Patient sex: M
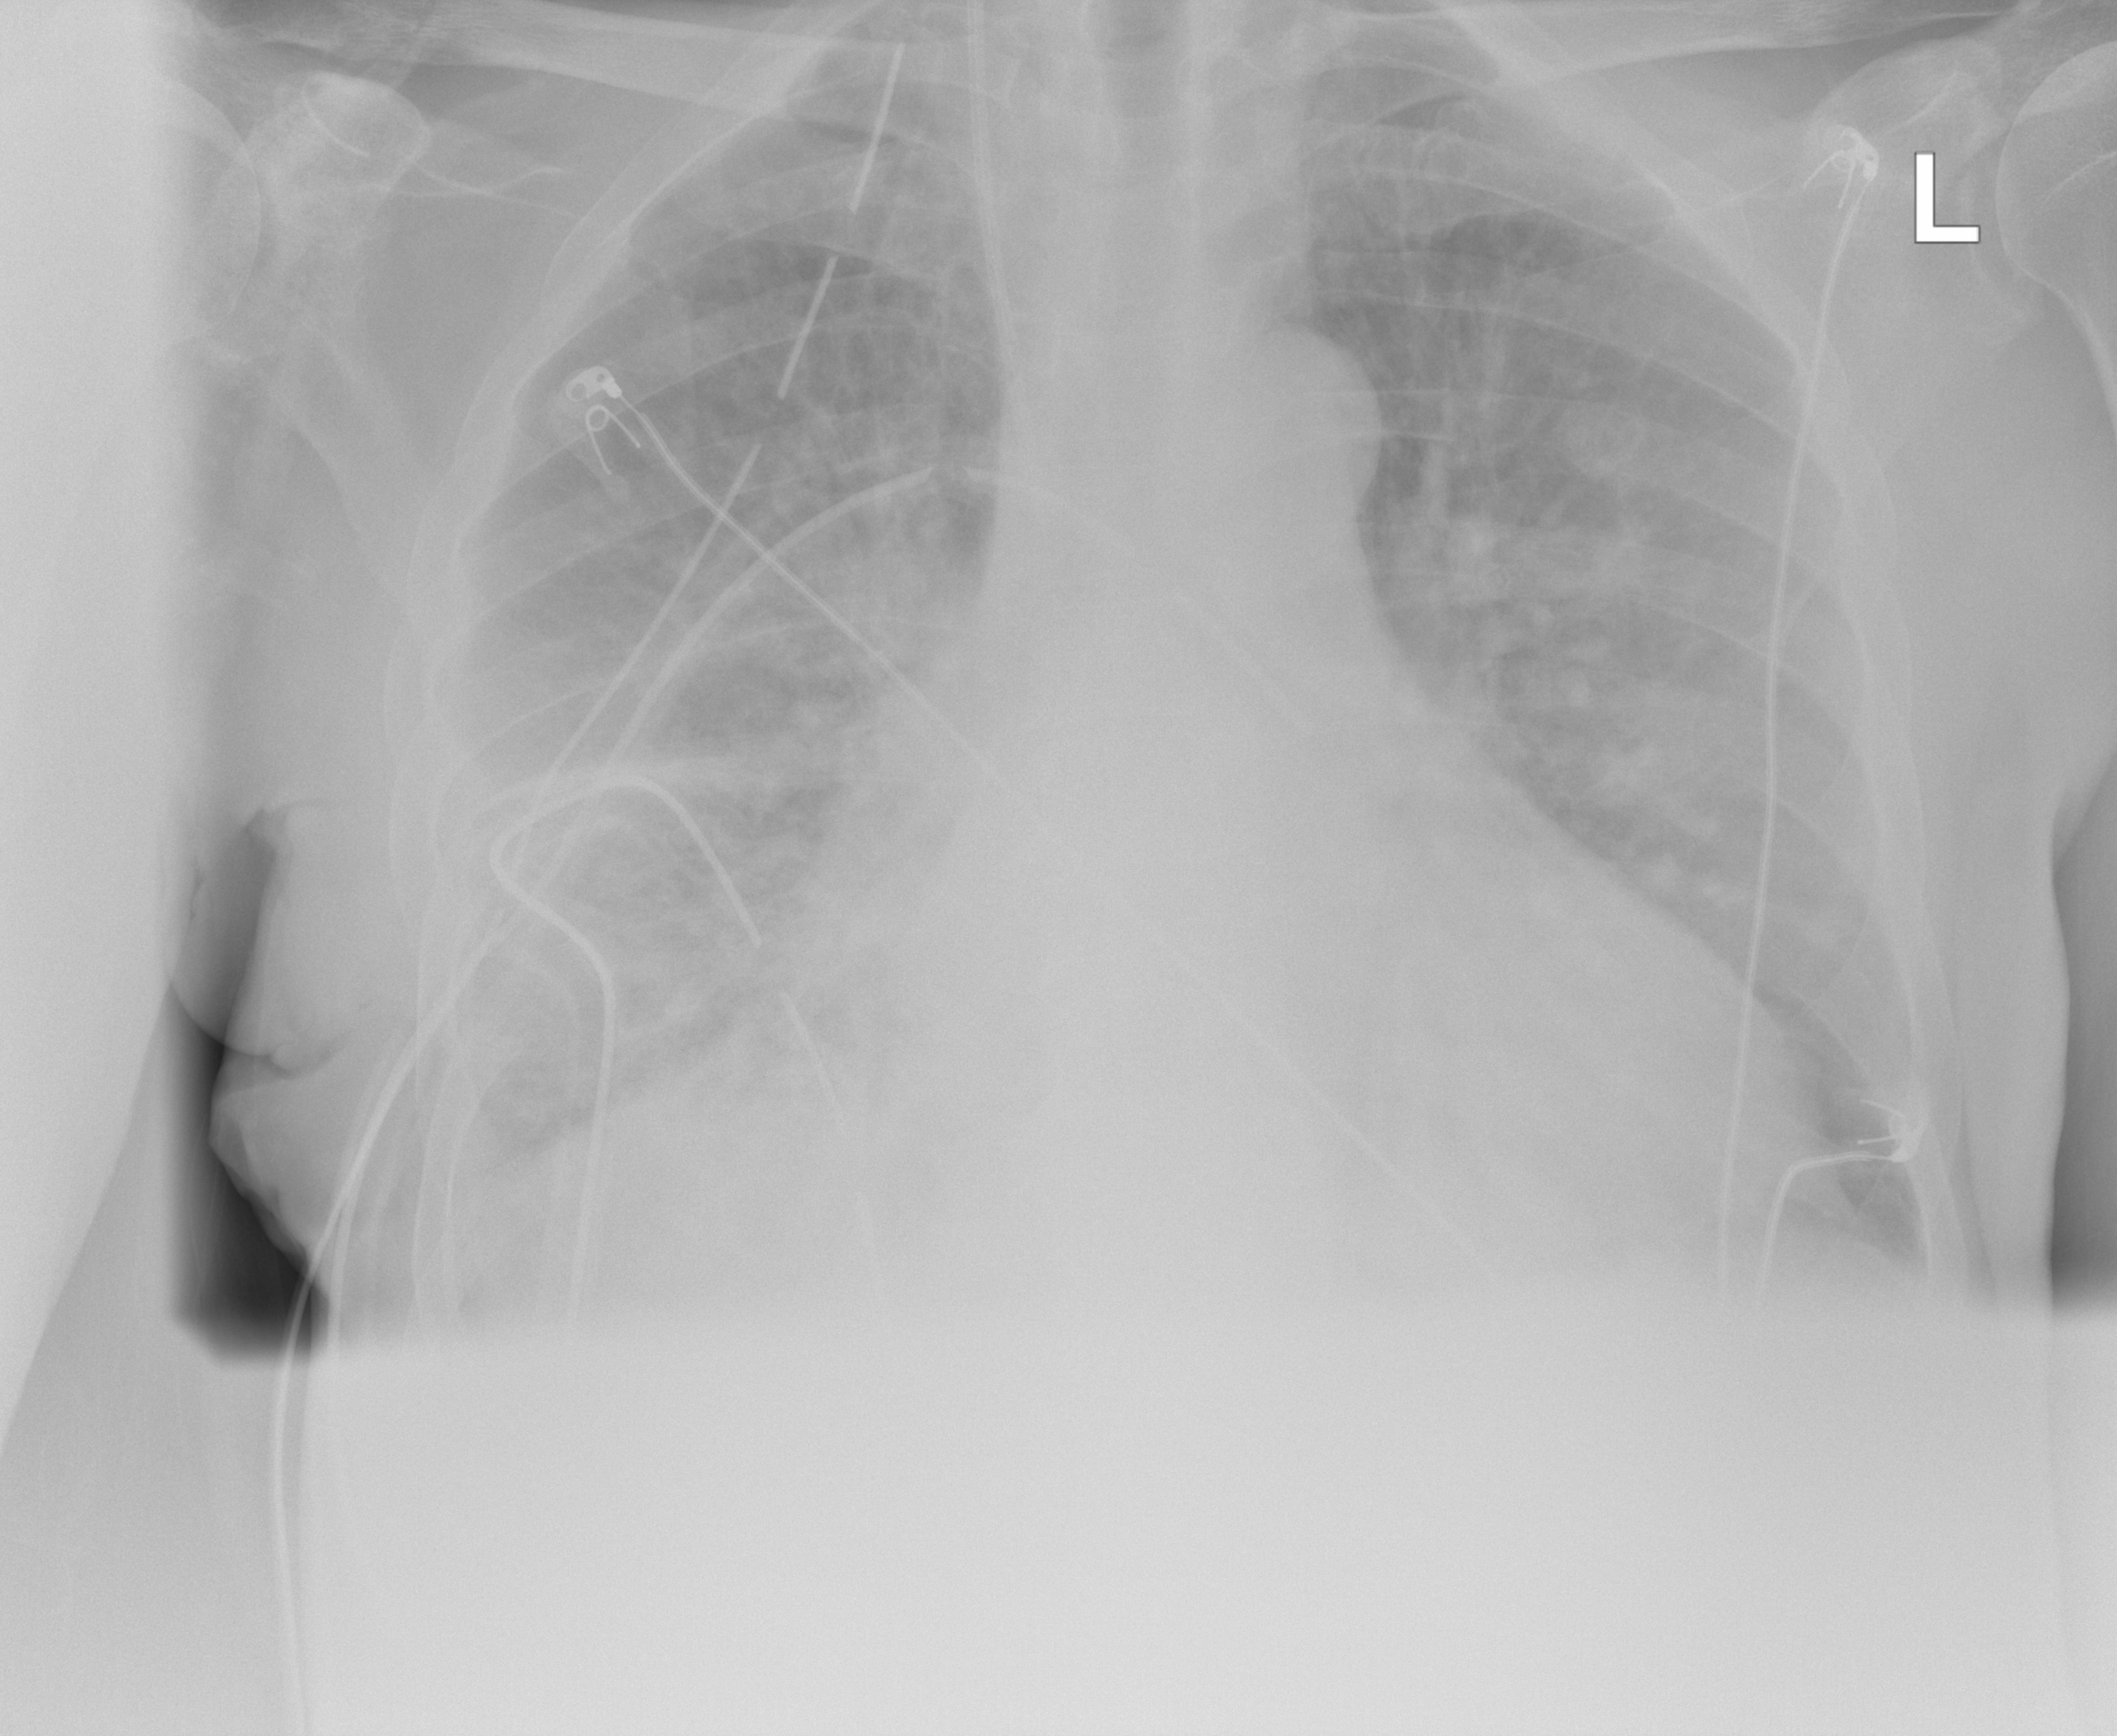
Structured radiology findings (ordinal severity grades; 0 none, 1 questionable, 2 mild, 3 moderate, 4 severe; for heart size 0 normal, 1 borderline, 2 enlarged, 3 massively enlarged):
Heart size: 2
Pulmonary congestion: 2
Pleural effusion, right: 2
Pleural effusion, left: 0
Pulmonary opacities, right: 3
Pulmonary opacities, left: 3
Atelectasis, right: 2
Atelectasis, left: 0